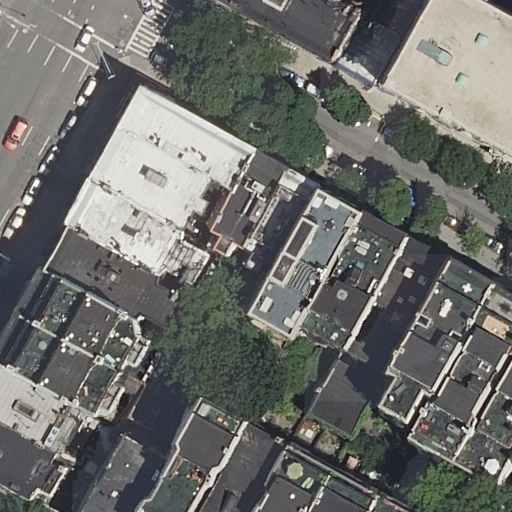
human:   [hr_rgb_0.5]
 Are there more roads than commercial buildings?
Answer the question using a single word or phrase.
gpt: yes

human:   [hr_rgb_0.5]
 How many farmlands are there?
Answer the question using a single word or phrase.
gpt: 0

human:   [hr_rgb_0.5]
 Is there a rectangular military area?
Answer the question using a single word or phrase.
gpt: no

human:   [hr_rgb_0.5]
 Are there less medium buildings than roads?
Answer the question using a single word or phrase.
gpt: no

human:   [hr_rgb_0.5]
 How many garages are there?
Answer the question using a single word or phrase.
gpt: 0

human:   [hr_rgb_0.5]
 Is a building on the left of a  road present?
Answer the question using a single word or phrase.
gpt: yes

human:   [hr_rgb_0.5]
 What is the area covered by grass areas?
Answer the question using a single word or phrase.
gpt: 0m2

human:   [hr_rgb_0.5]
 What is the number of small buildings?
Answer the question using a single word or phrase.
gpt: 5

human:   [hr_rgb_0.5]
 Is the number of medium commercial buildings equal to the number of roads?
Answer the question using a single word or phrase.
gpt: no

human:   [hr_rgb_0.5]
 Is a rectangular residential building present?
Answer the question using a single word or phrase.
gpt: yes

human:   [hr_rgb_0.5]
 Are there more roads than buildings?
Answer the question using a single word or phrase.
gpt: no

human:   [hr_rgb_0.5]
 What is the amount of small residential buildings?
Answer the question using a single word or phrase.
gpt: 5

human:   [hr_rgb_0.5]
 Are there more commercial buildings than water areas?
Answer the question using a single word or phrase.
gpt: no

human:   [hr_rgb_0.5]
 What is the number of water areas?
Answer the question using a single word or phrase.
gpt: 0

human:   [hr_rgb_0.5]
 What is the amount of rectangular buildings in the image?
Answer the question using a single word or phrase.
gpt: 13

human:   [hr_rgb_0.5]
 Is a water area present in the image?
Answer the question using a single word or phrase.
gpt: no

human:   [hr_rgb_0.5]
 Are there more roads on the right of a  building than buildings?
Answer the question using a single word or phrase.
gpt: no

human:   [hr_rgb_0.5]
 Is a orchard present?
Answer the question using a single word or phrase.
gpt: no

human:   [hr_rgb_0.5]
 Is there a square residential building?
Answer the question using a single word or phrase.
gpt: no

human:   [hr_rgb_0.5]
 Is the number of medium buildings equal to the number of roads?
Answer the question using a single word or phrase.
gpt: no

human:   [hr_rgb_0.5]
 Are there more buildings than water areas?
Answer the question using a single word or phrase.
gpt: yes

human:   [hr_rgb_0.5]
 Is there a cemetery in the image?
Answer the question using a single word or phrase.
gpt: no

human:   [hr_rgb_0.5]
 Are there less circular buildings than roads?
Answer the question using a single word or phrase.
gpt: yes

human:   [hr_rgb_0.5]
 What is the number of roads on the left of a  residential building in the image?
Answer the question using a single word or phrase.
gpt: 2

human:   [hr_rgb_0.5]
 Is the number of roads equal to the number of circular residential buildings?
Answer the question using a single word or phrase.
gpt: no

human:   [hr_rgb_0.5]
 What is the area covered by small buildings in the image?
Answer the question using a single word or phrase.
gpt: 136m2

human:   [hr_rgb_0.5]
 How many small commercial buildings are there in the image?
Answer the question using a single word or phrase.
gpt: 0

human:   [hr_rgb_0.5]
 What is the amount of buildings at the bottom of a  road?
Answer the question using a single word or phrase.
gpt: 23

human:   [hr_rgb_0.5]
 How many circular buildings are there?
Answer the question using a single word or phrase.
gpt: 0

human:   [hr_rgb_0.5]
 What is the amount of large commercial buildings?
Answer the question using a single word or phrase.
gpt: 0

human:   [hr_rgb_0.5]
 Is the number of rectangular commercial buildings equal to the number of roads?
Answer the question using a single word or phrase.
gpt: no

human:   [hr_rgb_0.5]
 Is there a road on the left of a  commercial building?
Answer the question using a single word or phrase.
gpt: no

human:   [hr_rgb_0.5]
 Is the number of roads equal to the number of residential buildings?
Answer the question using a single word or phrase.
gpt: no

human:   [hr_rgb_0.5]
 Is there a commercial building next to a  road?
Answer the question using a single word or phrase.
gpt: no

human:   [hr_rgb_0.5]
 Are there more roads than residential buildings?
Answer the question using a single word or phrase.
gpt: no

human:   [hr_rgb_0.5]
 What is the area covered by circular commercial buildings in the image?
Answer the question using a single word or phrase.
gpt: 0m2